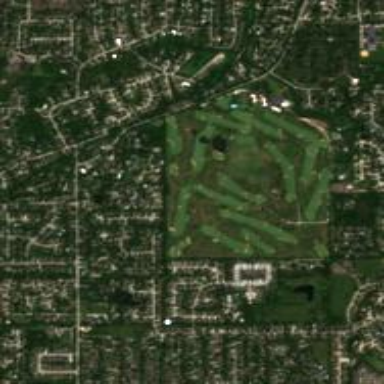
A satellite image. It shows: Golf course surrounded by greenery.